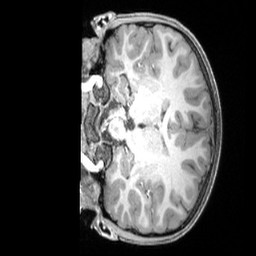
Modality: T1w
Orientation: coronal
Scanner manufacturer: siemens
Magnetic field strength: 3 T
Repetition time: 2.4 s
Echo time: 0.00224 s